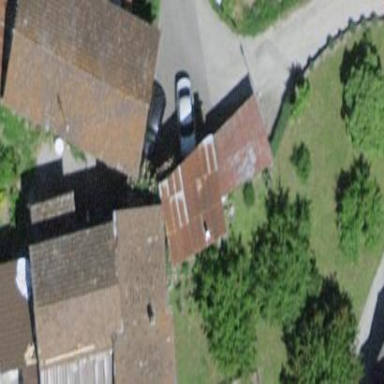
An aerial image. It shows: Shed building.